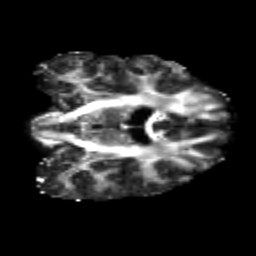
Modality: FA
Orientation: coronal
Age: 21
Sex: male
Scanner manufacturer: siemens
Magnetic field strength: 3 T
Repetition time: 3.5 s
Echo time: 0.125 s